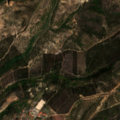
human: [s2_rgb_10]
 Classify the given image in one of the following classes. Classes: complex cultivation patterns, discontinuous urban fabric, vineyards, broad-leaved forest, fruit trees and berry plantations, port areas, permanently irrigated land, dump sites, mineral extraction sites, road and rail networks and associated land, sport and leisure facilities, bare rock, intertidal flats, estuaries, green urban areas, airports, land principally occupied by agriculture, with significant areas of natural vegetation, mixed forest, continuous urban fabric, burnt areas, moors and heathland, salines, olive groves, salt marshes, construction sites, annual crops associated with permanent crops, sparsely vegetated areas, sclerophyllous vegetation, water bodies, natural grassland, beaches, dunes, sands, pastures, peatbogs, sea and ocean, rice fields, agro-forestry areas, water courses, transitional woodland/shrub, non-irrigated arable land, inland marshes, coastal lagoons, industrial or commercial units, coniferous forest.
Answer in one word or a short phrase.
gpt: land principally occupied by agriculture, with significant areas of natural vegetation, broad-leaved forest, mixed forest, transitional woodland/shrub